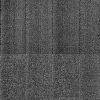
Atmospheric dust classification: dusty